Field crop: maize
Growth stage: 2
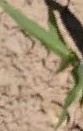
Species: maize